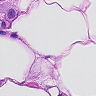
Metastatic tissue present: yes